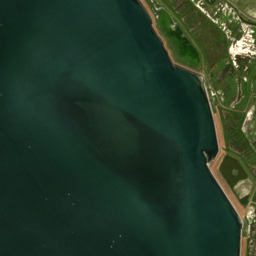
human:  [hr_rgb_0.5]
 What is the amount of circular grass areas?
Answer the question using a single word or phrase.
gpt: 0

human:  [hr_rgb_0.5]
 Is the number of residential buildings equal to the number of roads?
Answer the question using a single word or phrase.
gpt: no

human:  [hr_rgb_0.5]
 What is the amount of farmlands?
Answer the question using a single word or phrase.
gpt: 2

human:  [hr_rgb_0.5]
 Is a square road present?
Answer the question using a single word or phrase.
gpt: no

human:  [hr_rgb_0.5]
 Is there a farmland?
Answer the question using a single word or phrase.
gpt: yes

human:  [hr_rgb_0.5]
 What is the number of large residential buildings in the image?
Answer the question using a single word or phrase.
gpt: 0

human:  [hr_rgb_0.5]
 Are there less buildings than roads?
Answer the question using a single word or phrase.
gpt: yes

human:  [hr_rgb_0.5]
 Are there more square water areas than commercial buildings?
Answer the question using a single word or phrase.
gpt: no

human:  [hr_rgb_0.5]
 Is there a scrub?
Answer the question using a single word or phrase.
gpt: yes

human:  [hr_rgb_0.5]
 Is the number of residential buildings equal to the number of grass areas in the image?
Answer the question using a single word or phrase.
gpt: no

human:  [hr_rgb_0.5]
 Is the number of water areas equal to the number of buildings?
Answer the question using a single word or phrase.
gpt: no

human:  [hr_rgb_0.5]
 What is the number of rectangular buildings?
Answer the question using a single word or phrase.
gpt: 4

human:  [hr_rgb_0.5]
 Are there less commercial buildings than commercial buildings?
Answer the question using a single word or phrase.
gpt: no

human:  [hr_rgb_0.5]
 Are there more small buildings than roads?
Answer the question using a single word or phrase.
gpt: no

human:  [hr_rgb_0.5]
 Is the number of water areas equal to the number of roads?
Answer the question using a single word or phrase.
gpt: no

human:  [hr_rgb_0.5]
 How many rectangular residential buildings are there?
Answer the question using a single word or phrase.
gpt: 3

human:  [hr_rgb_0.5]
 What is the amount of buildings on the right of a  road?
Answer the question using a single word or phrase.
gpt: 5

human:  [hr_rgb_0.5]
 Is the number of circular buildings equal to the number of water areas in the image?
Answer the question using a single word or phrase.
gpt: no

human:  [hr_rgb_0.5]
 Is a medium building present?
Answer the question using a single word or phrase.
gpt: no

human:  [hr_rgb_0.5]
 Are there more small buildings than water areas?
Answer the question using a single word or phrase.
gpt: no

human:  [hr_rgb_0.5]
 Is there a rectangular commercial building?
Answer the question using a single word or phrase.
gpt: no

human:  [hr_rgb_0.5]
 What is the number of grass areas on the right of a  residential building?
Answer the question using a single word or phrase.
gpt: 30

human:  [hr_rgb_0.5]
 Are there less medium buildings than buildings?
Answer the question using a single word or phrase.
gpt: yes

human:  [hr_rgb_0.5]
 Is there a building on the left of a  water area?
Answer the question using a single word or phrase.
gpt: yes

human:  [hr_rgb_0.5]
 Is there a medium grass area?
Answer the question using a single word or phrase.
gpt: yes

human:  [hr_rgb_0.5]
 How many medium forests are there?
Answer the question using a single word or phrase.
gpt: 1

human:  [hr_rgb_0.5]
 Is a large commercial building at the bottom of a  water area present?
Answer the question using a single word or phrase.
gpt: no

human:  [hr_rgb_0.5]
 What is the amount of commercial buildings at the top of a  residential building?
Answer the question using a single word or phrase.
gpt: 0

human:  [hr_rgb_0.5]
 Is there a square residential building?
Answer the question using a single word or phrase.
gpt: no

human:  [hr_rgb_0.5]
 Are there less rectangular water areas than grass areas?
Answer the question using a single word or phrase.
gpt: yes

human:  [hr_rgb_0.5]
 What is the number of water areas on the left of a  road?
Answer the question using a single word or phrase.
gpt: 65

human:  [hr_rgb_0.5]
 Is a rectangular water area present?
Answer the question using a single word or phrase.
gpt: yes

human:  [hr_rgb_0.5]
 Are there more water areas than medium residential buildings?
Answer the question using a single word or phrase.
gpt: yes

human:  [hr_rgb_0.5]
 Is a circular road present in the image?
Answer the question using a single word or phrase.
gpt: no

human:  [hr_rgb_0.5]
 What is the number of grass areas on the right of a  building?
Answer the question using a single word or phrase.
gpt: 30

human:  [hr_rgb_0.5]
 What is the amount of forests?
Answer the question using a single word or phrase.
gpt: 3

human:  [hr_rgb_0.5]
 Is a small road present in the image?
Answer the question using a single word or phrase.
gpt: yes